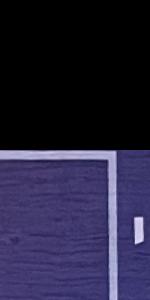
Label: Empty